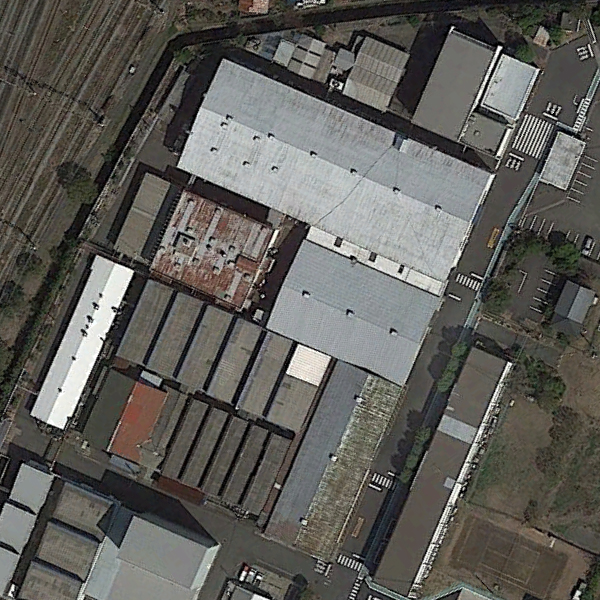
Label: Industrial